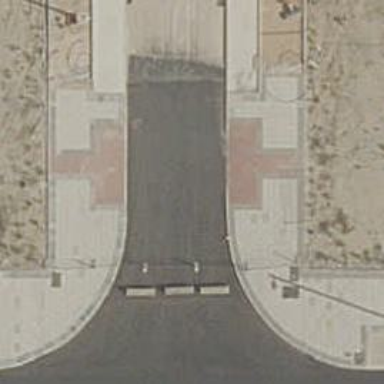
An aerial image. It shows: Uncontrolled zebra crossing on the road.